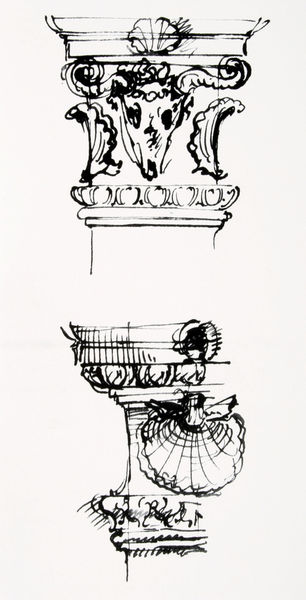
Titel: Entwürfe für Kapitelle des Atriums des Palazzo Madama in Turin
Künstler: Filippo Juvarra
Schlagwörter: blätter, feder, kopf, kämpfer, schatten, weiß, ausschnitt, blume, blumen, schwarz, skizze, säule, säulen, zeichnung, blüte, tier, muster, ornament, architektur, schädel, decke, blatt, girlande, rund, papier, ansicht, zwei, studie, schattierung, schattierungen, detail, dekor, floral, ornamente, verzierung, plinthe, striche, oben, kurven, tusche, komposit, antike, form, druck, schwarz-weiss, schraffur, kreise, entwurf, tinte, kapitelle, kapitell, ranke, studien, fragment, schnörkel, gesims, voluten, ionisch, plan, korinth, muschel, hörner, dorisch, zierde, muscheln, entwürfe, musterbuch, geweih, skizzen, korinthisch, schaft, phantasie, eierstab, stierkopf, tierkopf, längs, details, kapitel, federzeichnung, abakus, echinus, akantus, arkanthus, perlstab, korintisch, zeichnungen, tuschezeichnung, bauornament, ordnung, ansichten, halsring, widder, pilger, muscher, perlenstab, jakobsmuschel, kammmuschel, korinthisches kapitell, kotintisch, muschelförmig, mushel, perlschnur, toter hirschkopf, widderkopf, kapitale, grilande